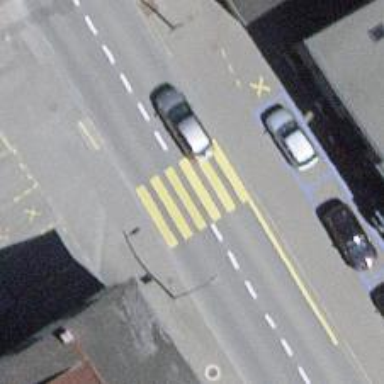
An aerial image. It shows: Uncontrolled zebra crossing on the road.